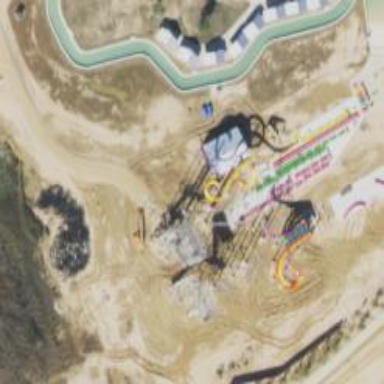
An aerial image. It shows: Water slide attraction.